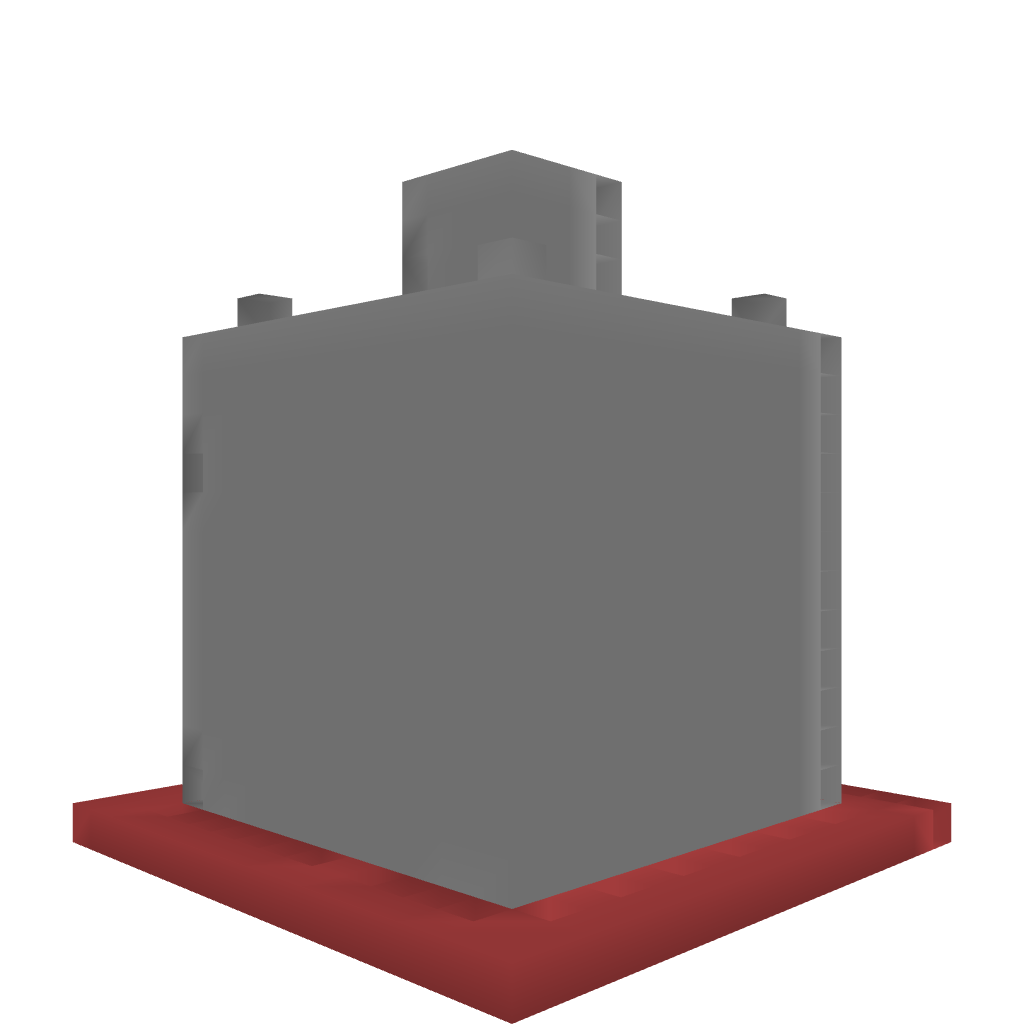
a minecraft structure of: castle 4 bad low quality